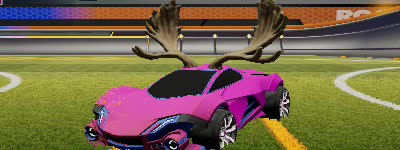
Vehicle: werewolf